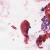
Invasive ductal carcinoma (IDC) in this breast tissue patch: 0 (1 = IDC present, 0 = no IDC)